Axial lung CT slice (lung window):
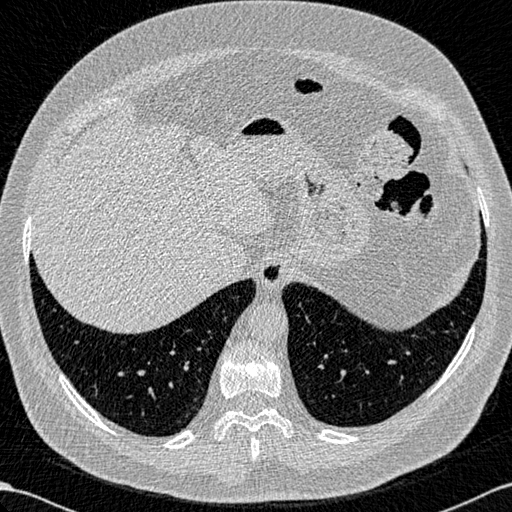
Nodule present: no